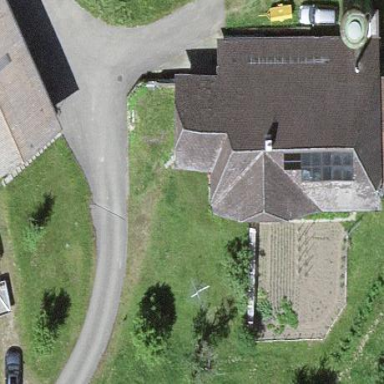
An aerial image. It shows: Farm building.